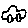
Label: car